Field crop: tomato
Growth stage: 1
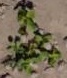
Species: portulaca